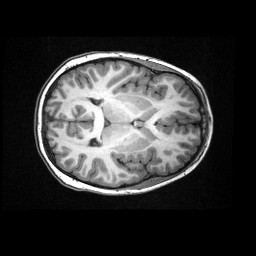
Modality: T1w
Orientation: axial
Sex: female